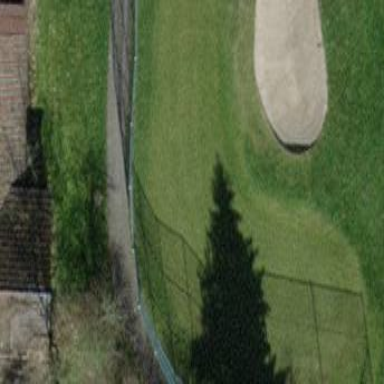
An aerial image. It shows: Grassy pitch designated for golf. It features vibrant green golf course.